Question: Following is a screenshot of the error.

<URL> for full size.
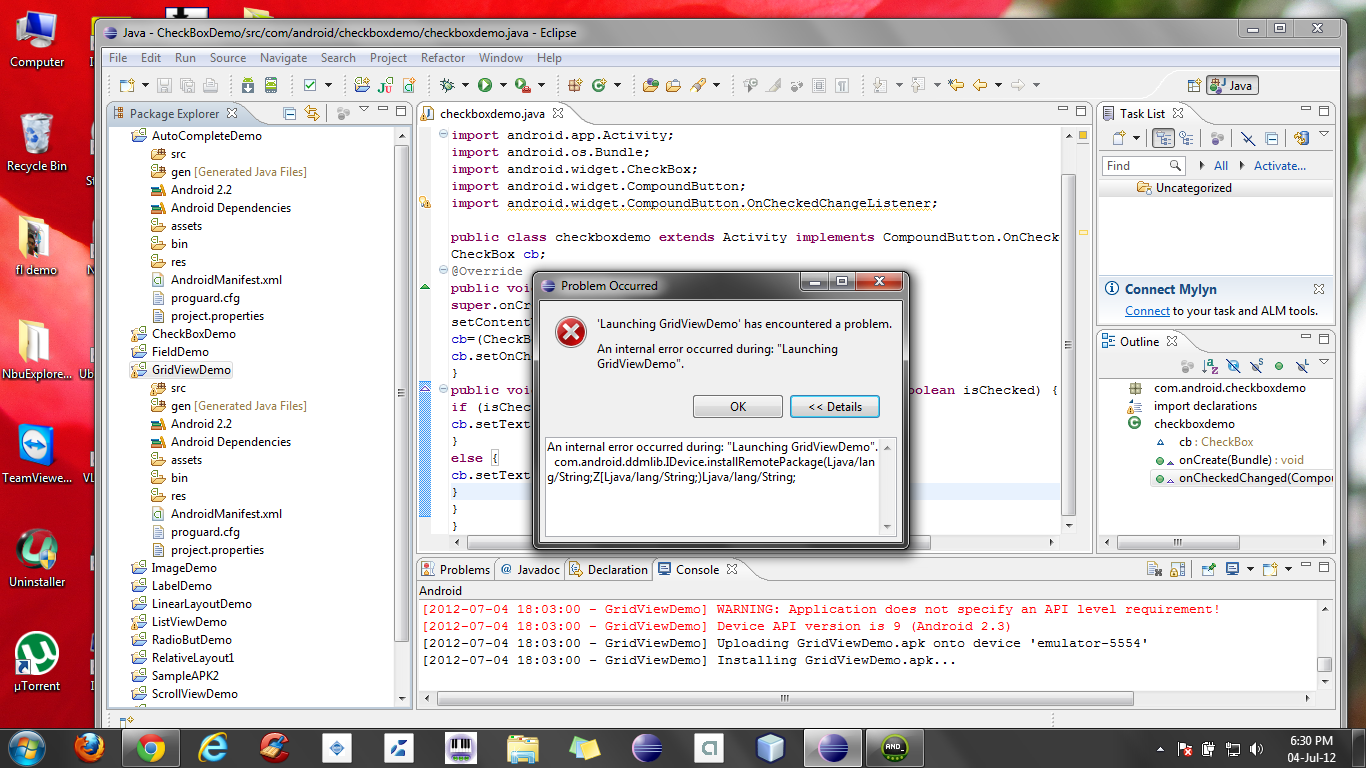
Answer: Try adding this to the manifest.
'''
<manifest>
.....
<uses-sdk android:minSdkVersion="lowest_sdk_supported" />
</manifest>
'''
Its one of the warnings that says "Application does not specify an API level requirement.